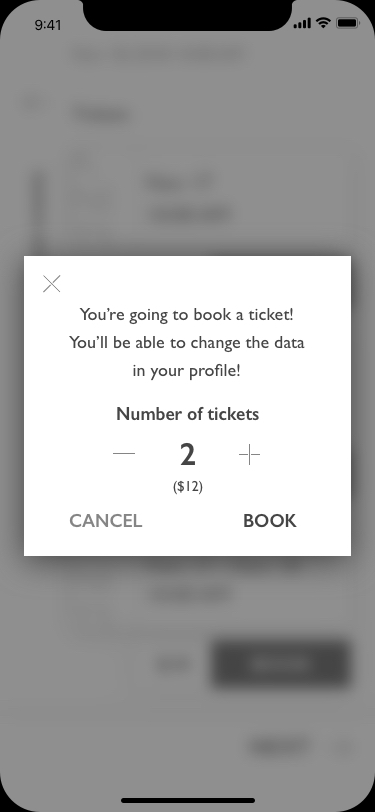
Text in this UI design:
$6
$6
$10
KNITS
Nov 17
10:00 AM
KNITS
Nov 18
10:00 AM
KNITS
Nov 17 - Nov 18
10:00 AM
Tickets
Nov 18, 2018 10:00 AM
CANCEL
BOOK
You’re going to book a ticket! You’ll be able to change the data
in your profile!
($12)
Number of tickets
2